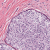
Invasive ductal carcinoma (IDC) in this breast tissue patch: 1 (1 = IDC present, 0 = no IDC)